Question: I haven't found any solution for this problem but I'm sure that one exists.
I have 4 'div's with background images, together comprising a graphical option wheel.
The problem is that each 'div''s background image is triangular, but the area that is occupied by the 'div' is bigger and is a square. When I pass the cursor over each 'div', it is not working well, because the first 'div' overlaps on top of the second, the second over the third, etc.
I thought about using 'z-index' but that won't work because the first and the second div overlap one another, and so do the third and fourth.
I'm not sure if I've explained my problem very well. If you don't understand something, please let me know.
Here is an image to help you understand what I mean.

Thanks!!
Here is my code:
<URL>
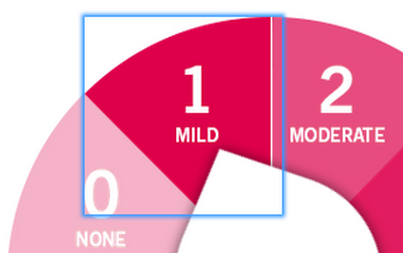
Answer: You can only achieve this effect with SVG. See the following base implementation that illustrates how you can both apply CSS and JS to irregular shapes using SVG:
'''
$('path').click(function(e) {
alert(e.target.id);
});
'''
'''
path {
stroke:red;
stroke-width:1;
fill:rgba(255,0,0,0.15);
transition:fill 0.5s;
}
path:hover {
fill:rgba(255,0,0,0.5);
}
'''
'''
<script src="https://ajax.googleapis.com/ajax/libs/jquery/2.1.1/jquery.min.js"></script>
<svg viewBox="0 0 500 250" width="500" height="250">
<g>
<path id="quadrant1" d="M0,250 A250,250 0 0,1 73,73 L161,161 A125,125 0 0,0 125,250 z" />
<path id="quadrant2" d="M73,73 A250,250 0 0,1 250,0 L250,125 A125,125 0 0,0 161,161 z" />
</g>
</svg>
'''